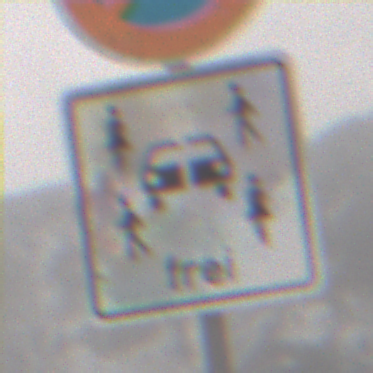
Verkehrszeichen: CarsharingfahrzeugeFrei
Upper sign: AbsolutesHalteverbot
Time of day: Midday
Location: Outdoor (Nature)
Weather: Overcast
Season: Winter
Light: Natural